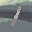
Label: 1